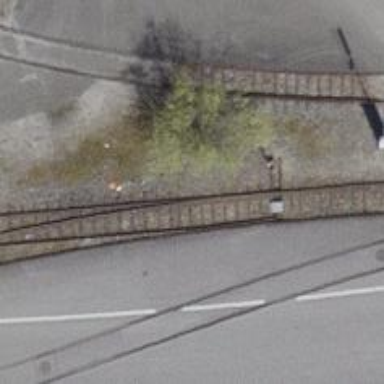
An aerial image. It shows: Railway switch.